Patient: sex F, age 63
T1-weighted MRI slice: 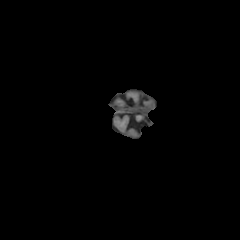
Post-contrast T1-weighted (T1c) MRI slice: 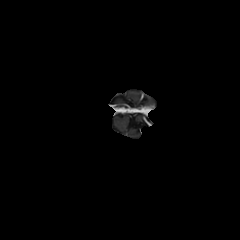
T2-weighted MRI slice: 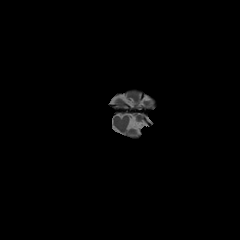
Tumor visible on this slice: no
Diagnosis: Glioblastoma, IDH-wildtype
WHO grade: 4